Question: Currently i'm working on a flash game where i want a certain value to appear on the right side when the user types in a value on the left side.
Where the default amount is 0 and when the person types a number, the price(on the right will update accordingly.
Is it possible for this to be achieved?
*The text's fields are all set to dynamic text fields
Picture below,

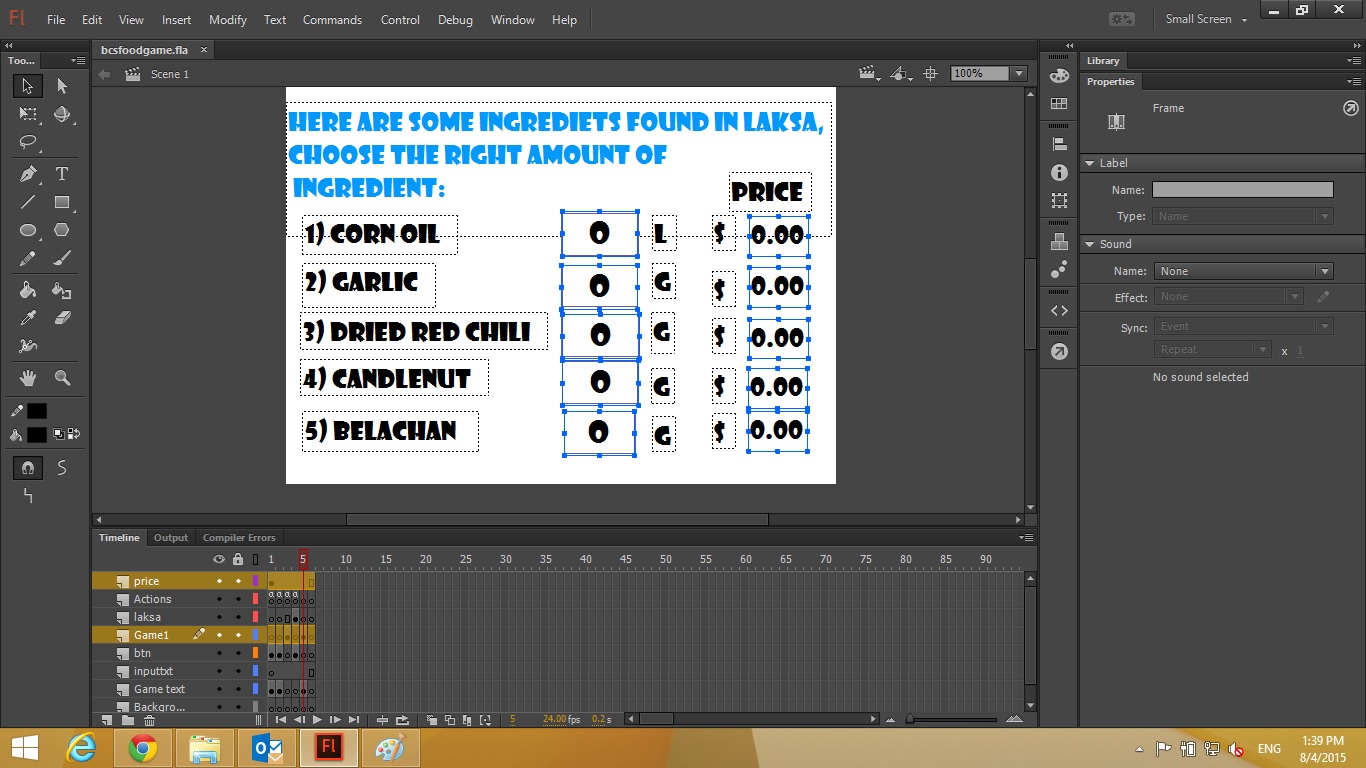
Answer: Yes it is possible, but its a little more effort as i see your using the timeline animation.
Easier way to reference everything is to set up a scope of variables that can be accesses anywhere:
In your situation its best to put your whole content movie inside an movieClip as a container...

Now you will have your whole movie inside the MovieClip--
Your Project Structure:
'''
Container ---- Price.
|
--- Actions.
|
--- BTN.
'''

Put your actions on the container layer as now you can set your variables there and create functions to interact with your buttons.. // referencing from my movieClip. As you will not have any scoping issues if you need to go to and from frames.
Give your text boxes unique names so you can reference them.
You will need to set up Event handlers to respond to your functions ();
Note: Embedd your fonts on export as Dynamic texts boxes may show up empty
For simplicity you could use an enterframe function and just check if
textbox.text = "" else--> run your function...
But it will be more appropriate to check weather text box focus or any key press/down to then check the text boxes inputs... depending on the complexity of your application and your understanding on OOP..